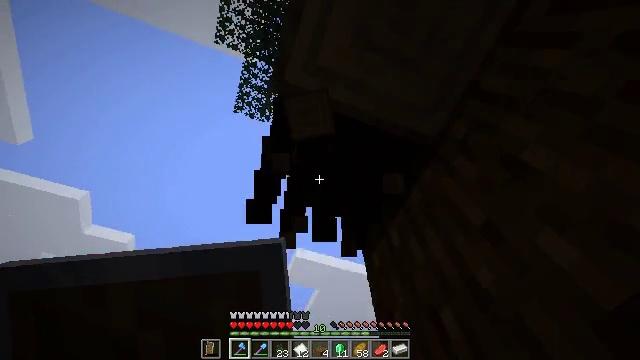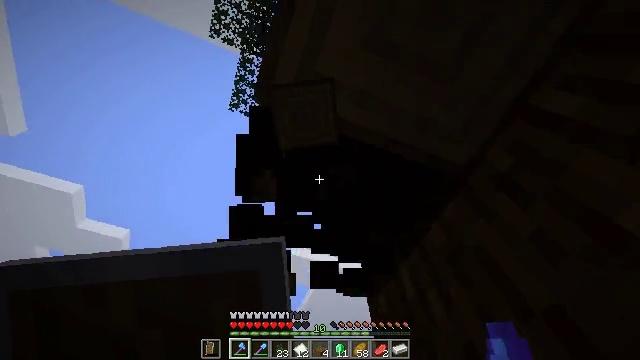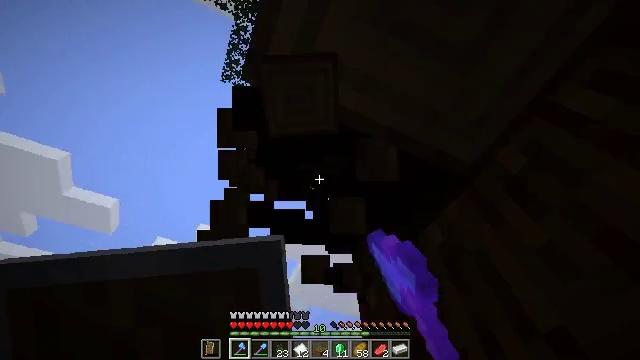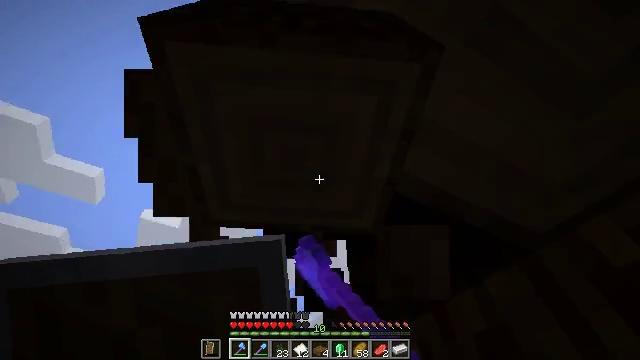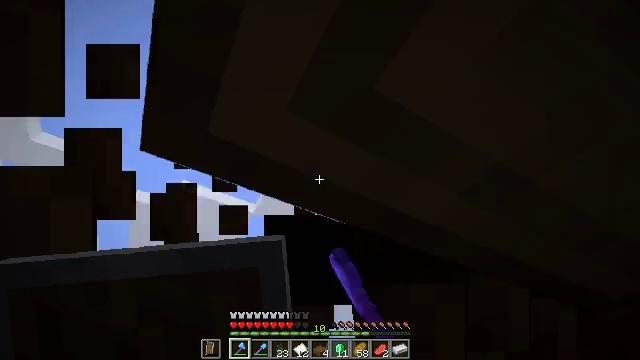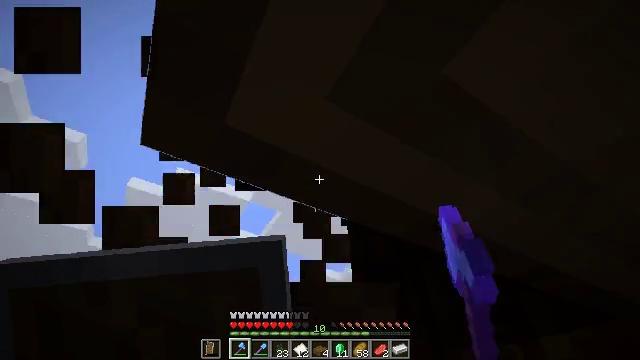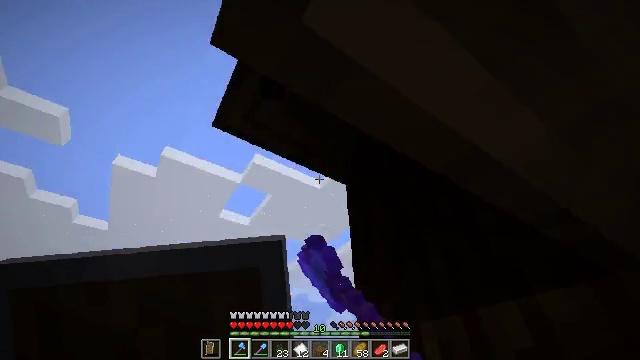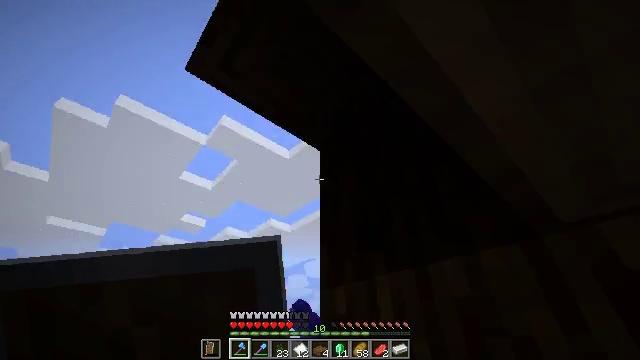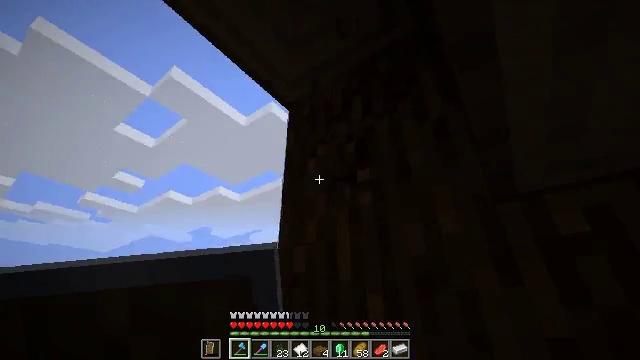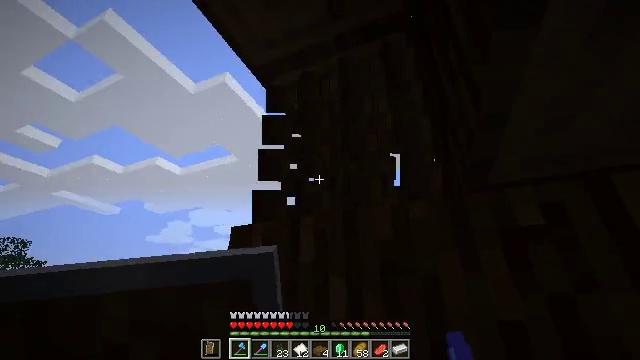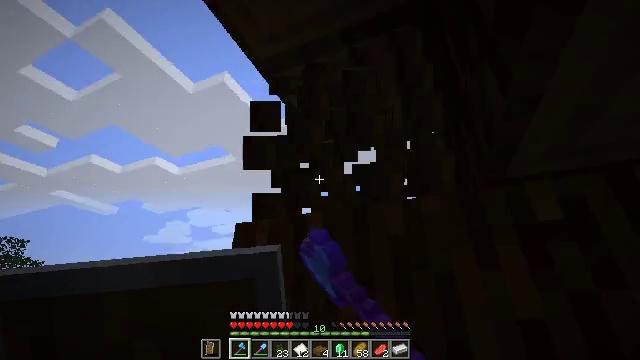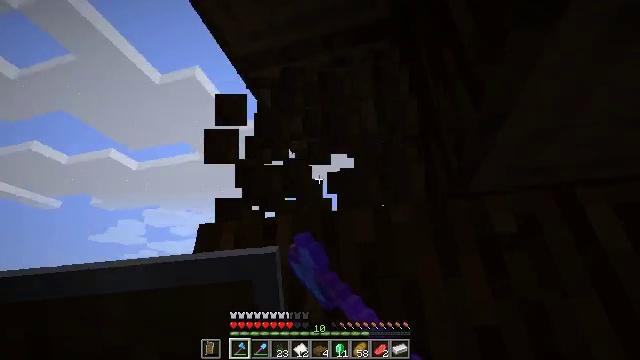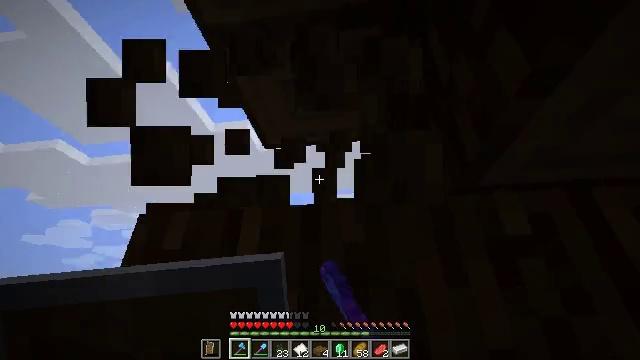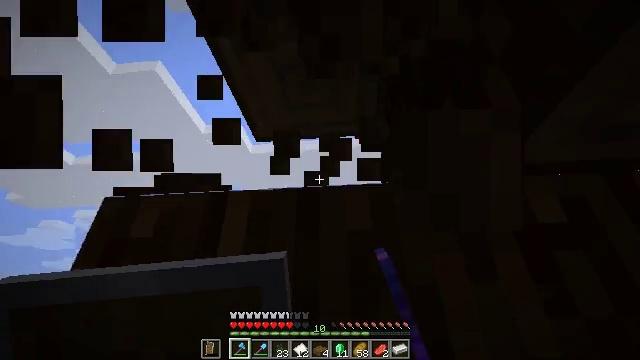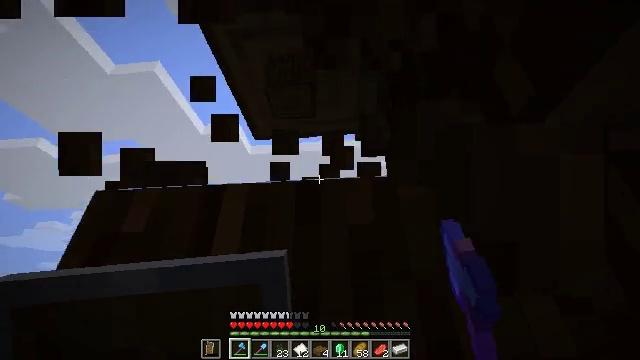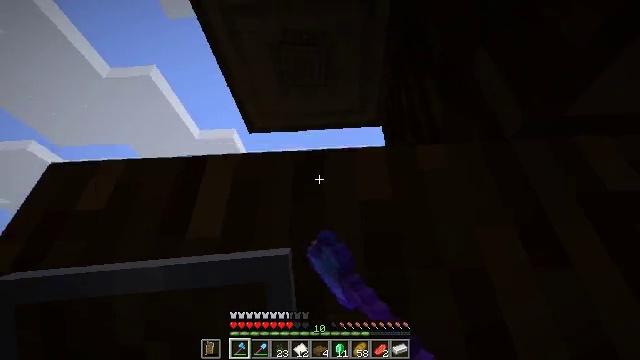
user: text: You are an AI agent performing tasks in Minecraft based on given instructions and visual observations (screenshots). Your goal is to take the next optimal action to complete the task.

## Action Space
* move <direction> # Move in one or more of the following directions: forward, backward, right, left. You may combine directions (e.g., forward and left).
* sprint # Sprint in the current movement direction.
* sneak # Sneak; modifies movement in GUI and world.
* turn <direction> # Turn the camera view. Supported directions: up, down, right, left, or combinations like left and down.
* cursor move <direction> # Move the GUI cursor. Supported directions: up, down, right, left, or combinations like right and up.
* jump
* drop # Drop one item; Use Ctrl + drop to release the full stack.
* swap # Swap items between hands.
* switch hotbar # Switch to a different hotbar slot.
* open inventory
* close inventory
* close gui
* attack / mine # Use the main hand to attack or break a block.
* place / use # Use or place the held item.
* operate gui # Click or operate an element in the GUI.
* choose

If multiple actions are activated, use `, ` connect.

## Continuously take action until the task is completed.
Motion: motion action
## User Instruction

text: Mine the spruce log from the forest.
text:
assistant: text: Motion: move forward and move left, turn right, attack / mine, jump
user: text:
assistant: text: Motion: move forward and move left, turn right and down, attack / mine, jump
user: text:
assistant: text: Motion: move forward and move left, turn right and down, attack / mine, jump
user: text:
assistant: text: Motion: move forward and move left, turn right and down, attack / mine
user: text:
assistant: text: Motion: move forward and move left, turn right and down, attack / mine
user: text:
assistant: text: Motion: move forward and move left, turn right and down, attack / mine
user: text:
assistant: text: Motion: move forward and move left, turn right and down, attack / mine
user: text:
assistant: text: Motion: move forward, turn right and down, attack / mine
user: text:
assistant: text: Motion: turn right and down, attack / mine
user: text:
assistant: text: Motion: attack / mine
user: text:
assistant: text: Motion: move forward, turn right and up, attack / mine
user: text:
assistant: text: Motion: move forward, turn right and up, attack / mine
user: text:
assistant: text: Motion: turn right, attack / mine
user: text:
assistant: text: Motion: attack / mine
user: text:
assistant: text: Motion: move forward, turn right and up, attack / mine
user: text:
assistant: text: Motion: move forward, attack / mine
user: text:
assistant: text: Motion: move forward, attack / mine
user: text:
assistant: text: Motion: turn down, attack / mine
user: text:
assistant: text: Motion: turn down, attack / mine
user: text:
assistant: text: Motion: attack / mine
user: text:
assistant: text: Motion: turn left and up, attack / mine
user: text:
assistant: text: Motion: turn left and up, attack / mine
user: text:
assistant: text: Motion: turn up, attack / mine
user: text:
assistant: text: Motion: turn up, attack / mine
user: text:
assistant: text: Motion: turn up, attack / mine
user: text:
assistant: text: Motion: attack / mine
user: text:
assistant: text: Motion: attack / mine
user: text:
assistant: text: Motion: move forward, turn up, attack / mine, jump
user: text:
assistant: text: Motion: move forward and move left, attack / mine, jump
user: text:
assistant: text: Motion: move forward and move left, attack / mine, jump